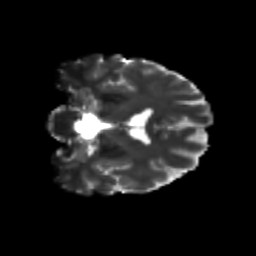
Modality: T2w
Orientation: coronal
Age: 29
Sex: male
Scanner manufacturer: siemens
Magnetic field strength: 3 T
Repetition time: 3.5 s
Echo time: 0.113 s